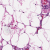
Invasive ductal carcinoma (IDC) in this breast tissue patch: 0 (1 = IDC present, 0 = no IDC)